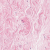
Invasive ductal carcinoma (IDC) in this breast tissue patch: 0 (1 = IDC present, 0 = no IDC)